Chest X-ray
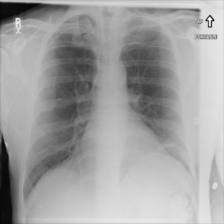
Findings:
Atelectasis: positive
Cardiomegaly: negative
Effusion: negative
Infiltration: negative
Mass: negative
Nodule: negative
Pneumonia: negative
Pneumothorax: negative
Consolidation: negative
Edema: negative
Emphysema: negative
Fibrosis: negative
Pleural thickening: negative
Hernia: negative